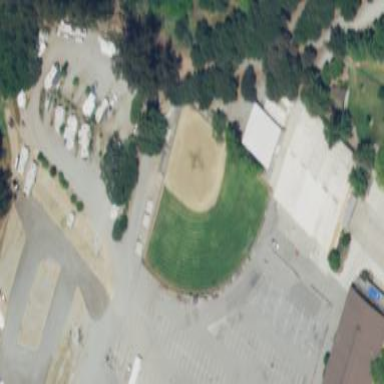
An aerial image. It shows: Baseball pitch for leisure and sports activities.